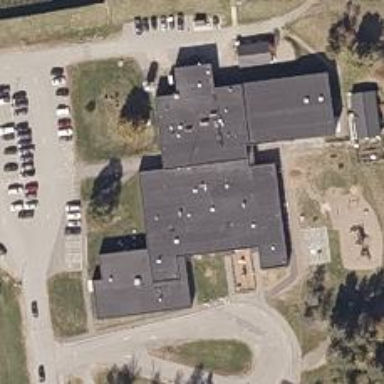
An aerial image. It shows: School building.